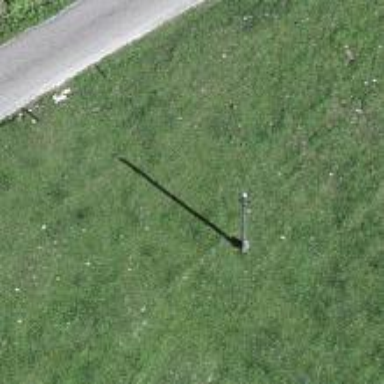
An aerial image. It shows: Power pole.